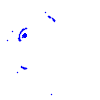
Particle: pion